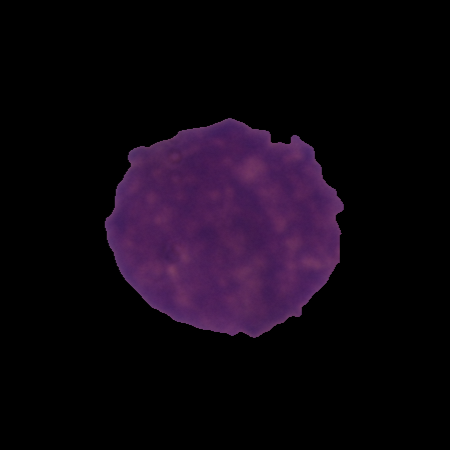
Label: healthy